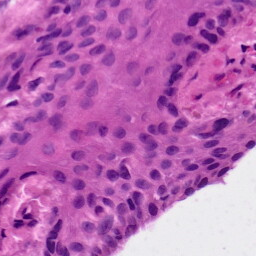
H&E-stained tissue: Skin